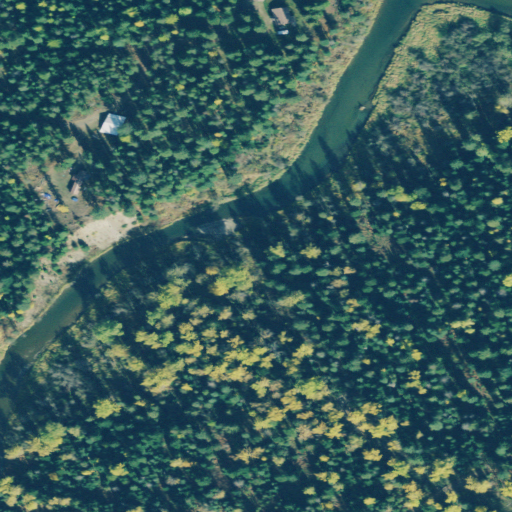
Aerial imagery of valley in Montana named Copper Gulch containing evergreen forest, woody wetlands, and open development